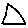
Label: triangle